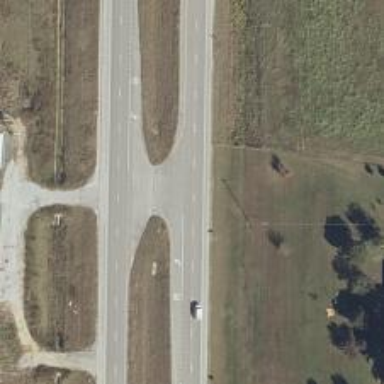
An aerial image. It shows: Trunk highway with asphalt surface forming part of route.